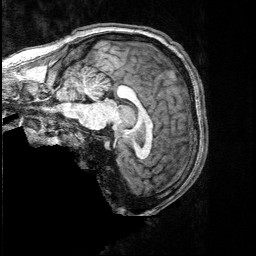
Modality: T1w
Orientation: sagittal
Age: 28
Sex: male
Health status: ill
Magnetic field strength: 3 T
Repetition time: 2.53 s
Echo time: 0.00331 s